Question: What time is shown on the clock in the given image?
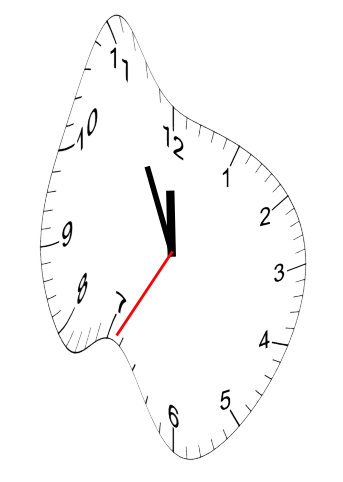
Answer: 11:55:35